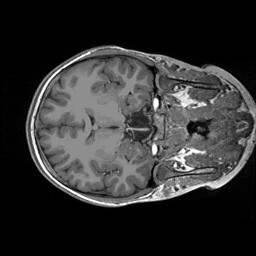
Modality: T1w
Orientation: axial
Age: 12
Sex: male
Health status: ill